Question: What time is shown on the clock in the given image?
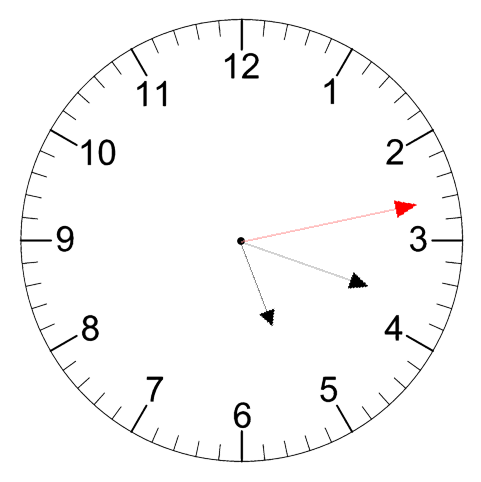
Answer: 05:18:13